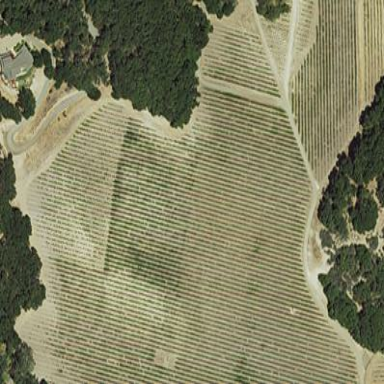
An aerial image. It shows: Vineyard with grape crops.